Field crop: tomato
Growth stage: 1
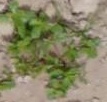
Species: portulaca